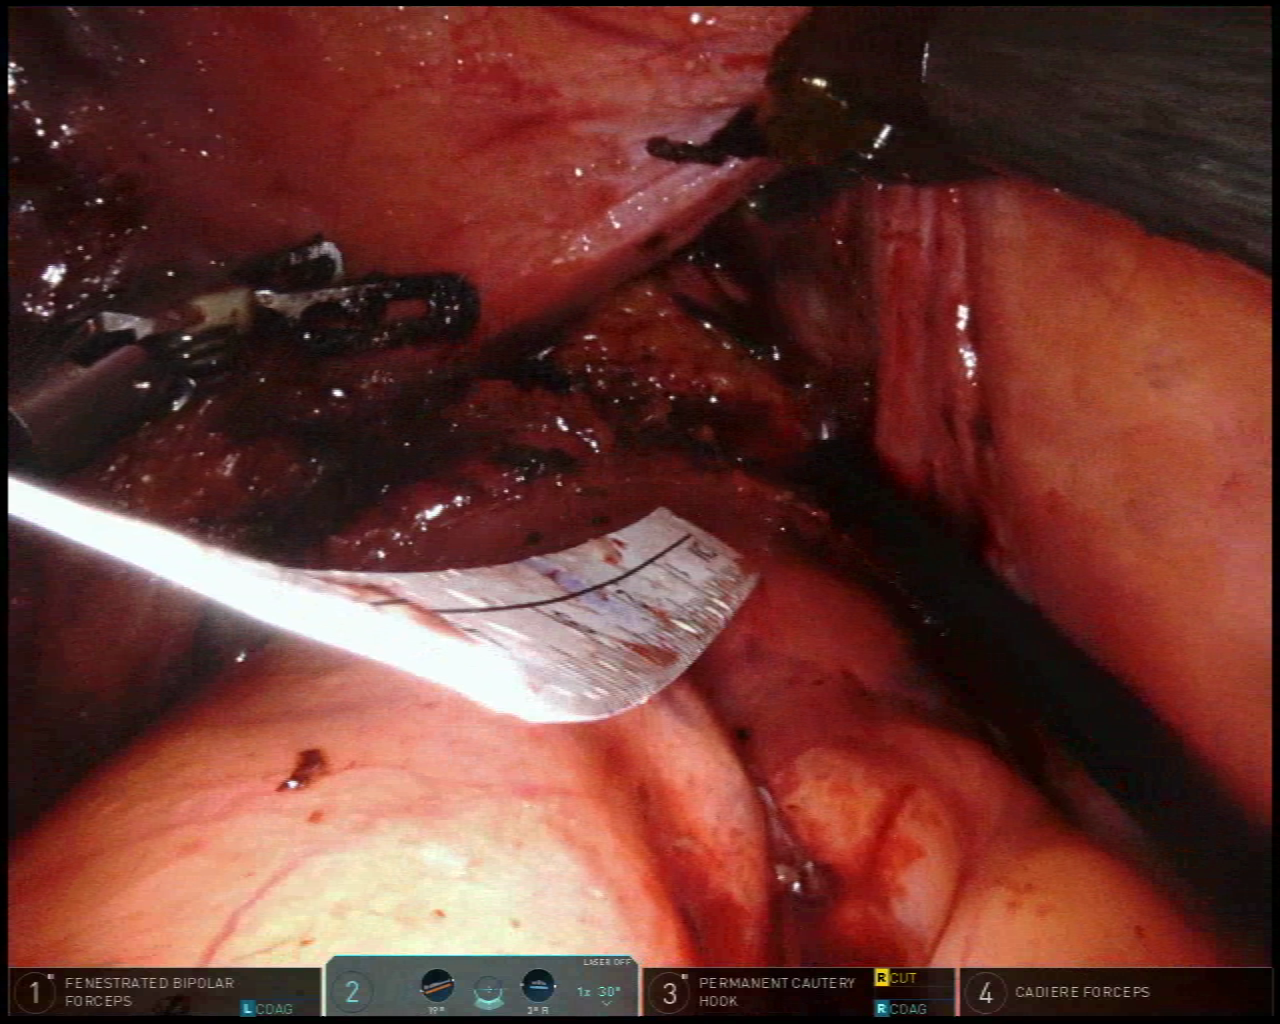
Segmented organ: vesicular_glands
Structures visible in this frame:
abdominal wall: no
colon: no
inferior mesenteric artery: no
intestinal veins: no
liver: no
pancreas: no
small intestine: no
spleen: no
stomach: no
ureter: no
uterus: no
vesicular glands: yes